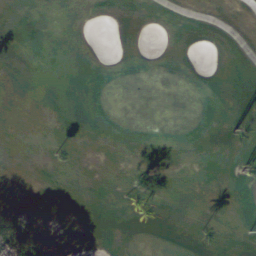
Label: golfcourse